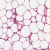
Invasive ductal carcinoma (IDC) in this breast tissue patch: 0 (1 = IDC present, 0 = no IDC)